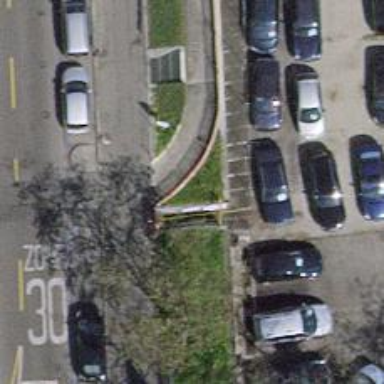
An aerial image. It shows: Car sharing facility.